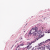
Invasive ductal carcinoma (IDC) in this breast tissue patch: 0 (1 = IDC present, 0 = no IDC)